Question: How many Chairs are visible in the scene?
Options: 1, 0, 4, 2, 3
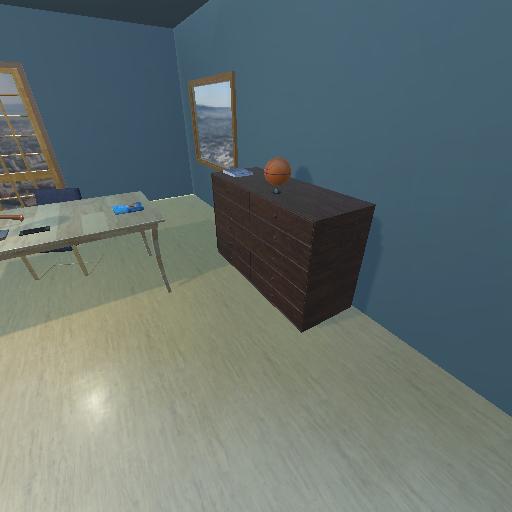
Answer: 1